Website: apple
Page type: store-pickup
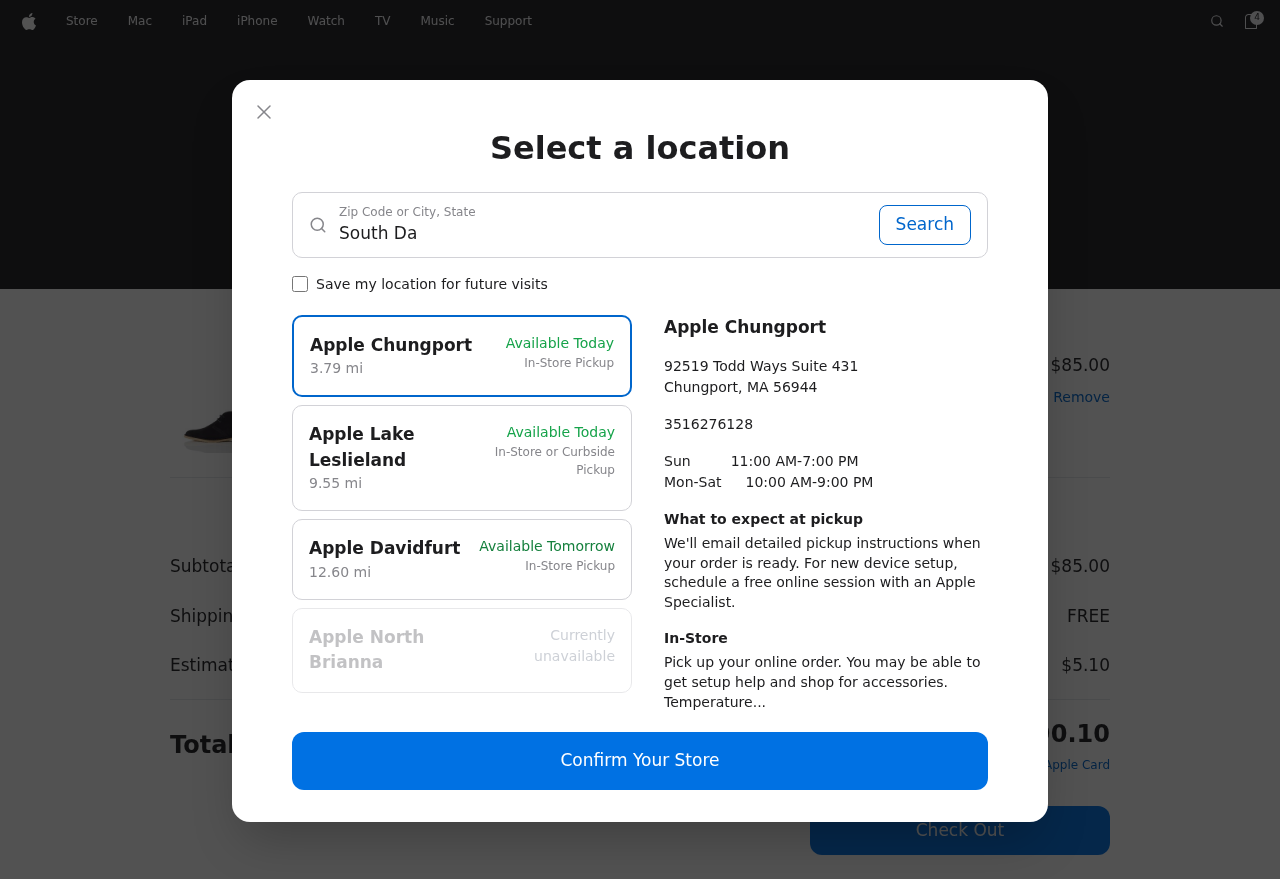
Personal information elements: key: PII_CITY_STATE
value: South Davidfort, MA
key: PII_LOCATION1_CITY
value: Apple Chungport
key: PII_LOCATION1_CITY_STATE_ZIP
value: Chungport, MA 56944
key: PII_LOCATION1_STREET
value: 92519 Todd Ways Suite 431
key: PII_LOCATION2_CITY
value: Apple Lake Leslieland
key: PII_LOCATION3_CITY
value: Apple Davidfurt
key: PII_LOCATION4_CITY
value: Apple North Brianna
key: PII_PHONE
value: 3516276128
Product elements: key: PRODUCT1_NAME
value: Women's Slim Fit Formal Pant Desert Boots, Black Black, 8
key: PRODUCT1_PRICE
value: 85
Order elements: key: ORDER_NUM_ITEMS
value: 4
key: ORDER_TOTAL
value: $90.10
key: ORDER_SUBTOTAL
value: $85.00
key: ORDER_SHIPPING_COST
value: FREE
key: ORDER_TAX
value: $5.10
Search elements: key: SEARCH_CITY_STATE
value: South Davidfort, MA